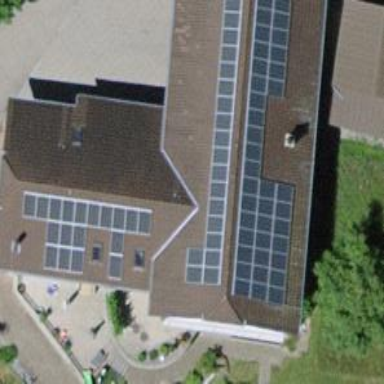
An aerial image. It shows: Solar power generator with photovoltaic panels.